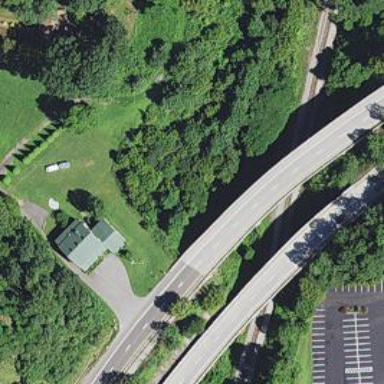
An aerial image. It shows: Bridge crossing over highway trunk expressway.